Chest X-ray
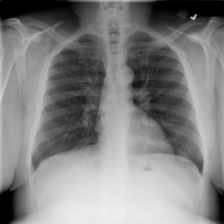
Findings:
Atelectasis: negative
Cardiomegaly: negative
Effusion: negative
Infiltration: negative
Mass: negative
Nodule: negative
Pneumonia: negative
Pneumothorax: negative
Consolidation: negative
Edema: negative
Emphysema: negative
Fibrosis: negative
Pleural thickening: negative
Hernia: negative